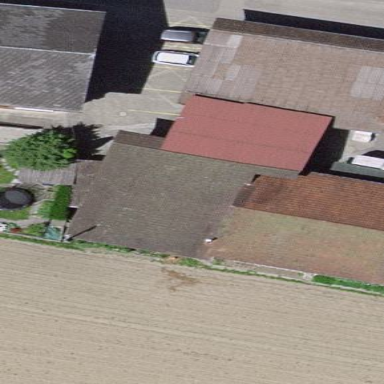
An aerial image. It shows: Garage.